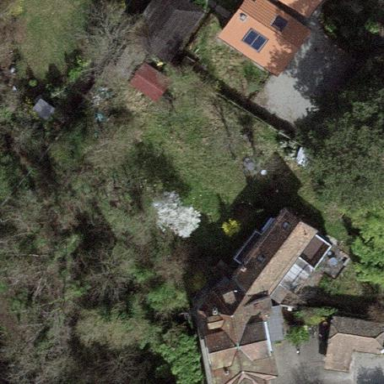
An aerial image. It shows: Garden enclosed by fence.